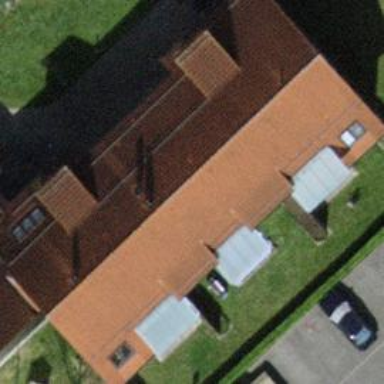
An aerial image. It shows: Terrace building with gabled roof.